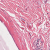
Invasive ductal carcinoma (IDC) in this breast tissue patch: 0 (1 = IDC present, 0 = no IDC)